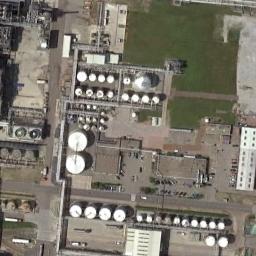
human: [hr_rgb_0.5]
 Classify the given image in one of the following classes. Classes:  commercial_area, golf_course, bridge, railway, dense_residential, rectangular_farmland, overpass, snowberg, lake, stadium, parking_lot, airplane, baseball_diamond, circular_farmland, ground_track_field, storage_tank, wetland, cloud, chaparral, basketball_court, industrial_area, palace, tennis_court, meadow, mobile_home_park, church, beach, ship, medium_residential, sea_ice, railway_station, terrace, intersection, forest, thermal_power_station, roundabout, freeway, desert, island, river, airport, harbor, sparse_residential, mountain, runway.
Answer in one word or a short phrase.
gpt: storage_tank